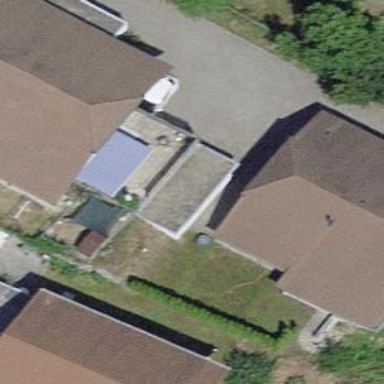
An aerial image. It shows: Garage building.